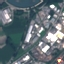
Land use / land cover: Industrial